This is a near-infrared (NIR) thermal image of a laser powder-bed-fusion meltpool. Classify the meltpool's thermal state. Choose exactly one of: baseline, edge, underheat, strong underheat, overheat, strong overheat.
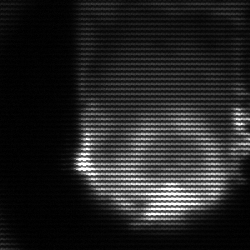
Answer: baseline